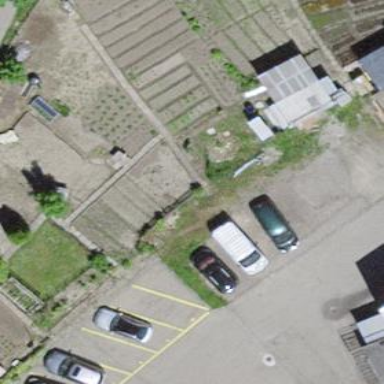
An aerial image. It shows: Allotments area.